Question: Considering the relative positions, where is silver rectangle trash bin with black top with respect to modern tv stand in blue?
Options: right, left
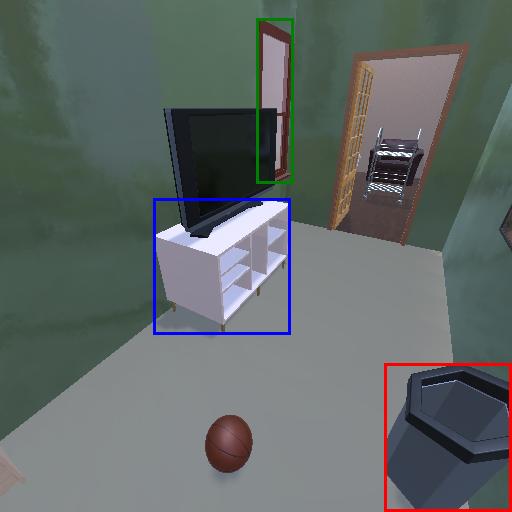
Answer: right